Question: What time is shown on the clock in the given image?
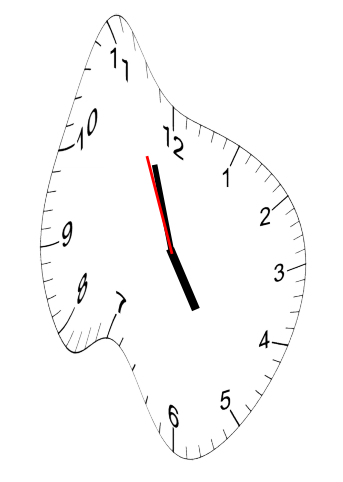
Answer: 04:56:56